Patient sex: M
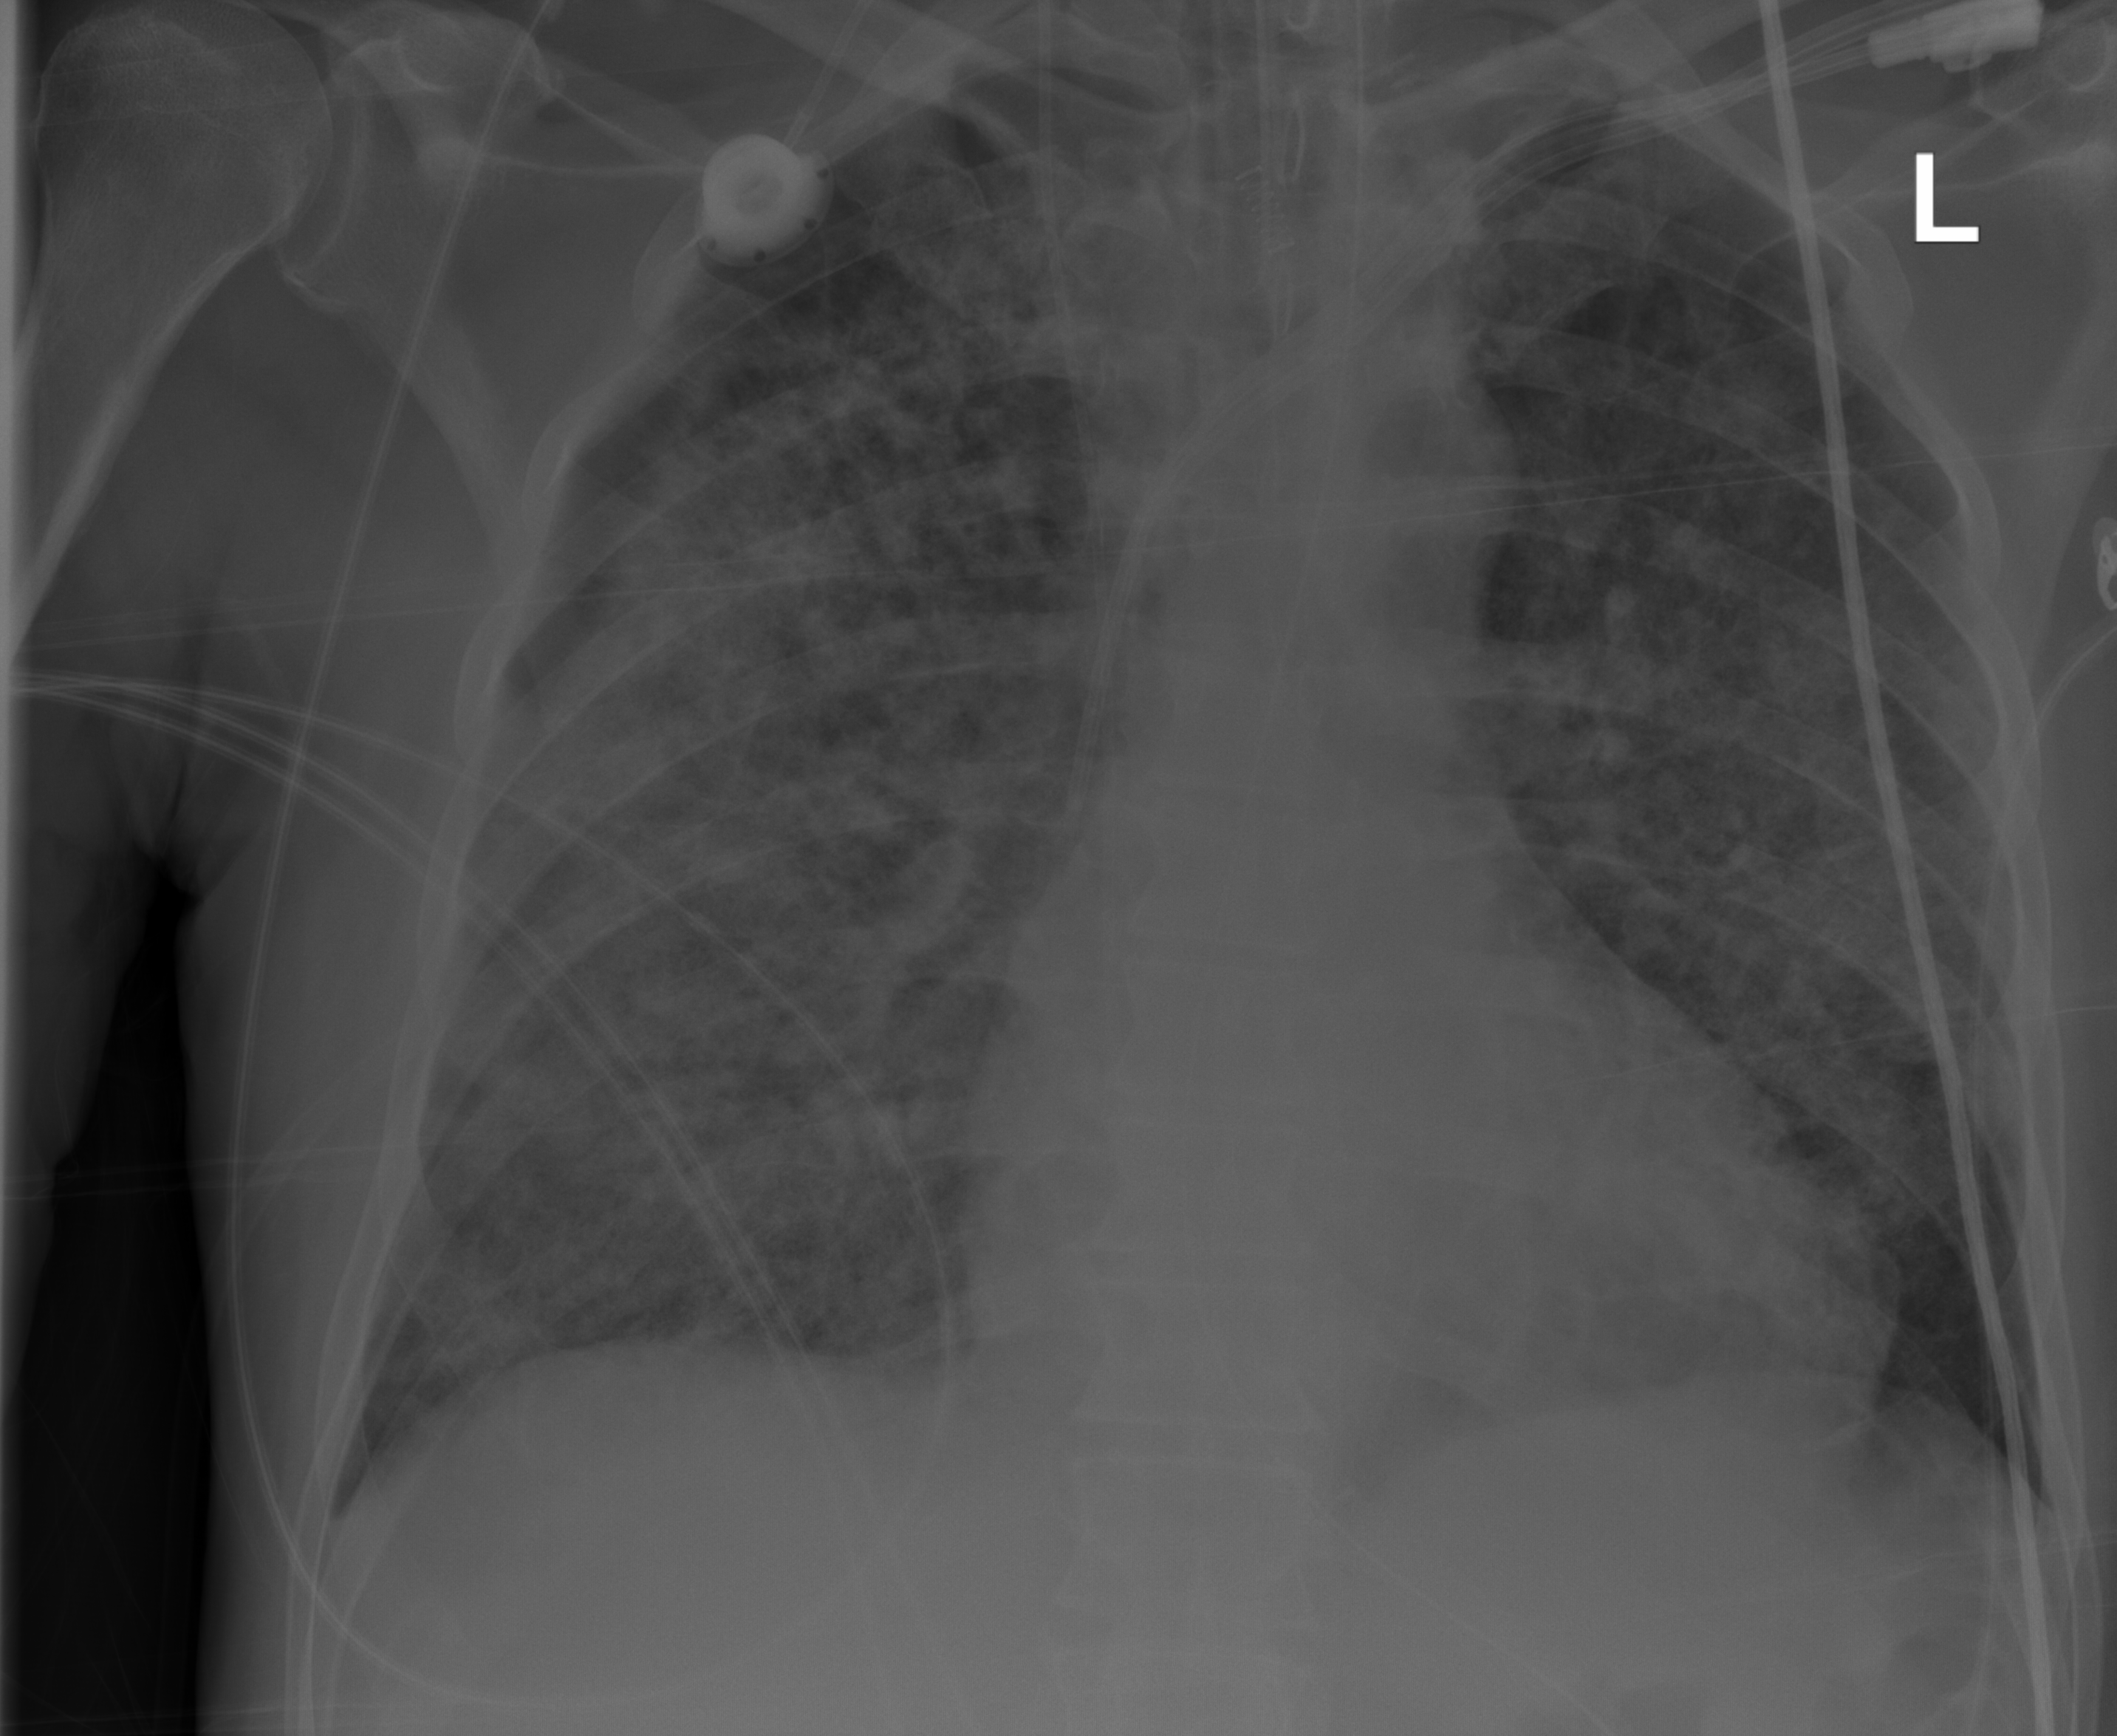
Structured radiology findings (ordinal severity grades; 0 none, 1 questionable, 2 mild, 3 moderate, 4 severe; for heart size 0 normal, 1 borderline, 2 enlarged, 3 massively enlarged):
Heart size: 2
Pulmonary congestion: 0
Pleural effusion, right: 0
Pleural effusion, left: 0
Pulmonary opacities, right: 3
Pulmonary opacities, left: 3
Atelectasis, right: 0
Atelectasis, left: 0